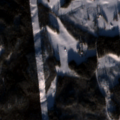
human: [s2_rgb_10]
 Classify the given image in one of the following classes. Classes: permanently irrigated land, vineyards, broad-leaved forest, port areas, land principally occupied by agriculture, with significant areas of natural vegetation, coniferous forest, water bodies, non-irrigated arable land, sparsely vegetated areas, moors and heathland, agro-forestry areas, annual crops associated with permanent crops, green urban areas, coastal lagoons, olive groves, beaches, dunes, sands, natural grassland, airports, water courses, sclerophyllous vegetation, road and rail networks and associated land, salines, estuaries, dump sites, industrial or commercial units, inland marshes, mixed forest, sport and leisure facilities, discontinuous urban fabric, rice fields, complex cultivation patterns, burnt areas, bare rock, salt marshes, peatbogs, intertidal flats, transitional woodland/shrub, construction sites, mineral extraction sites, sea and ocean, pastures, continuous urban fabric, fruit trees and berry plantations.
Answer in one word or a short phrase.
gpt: land principally occupied by agriculture, with significant areas of natural vegetation, coniferous forest, mixed forest, transitional woodland/shrub